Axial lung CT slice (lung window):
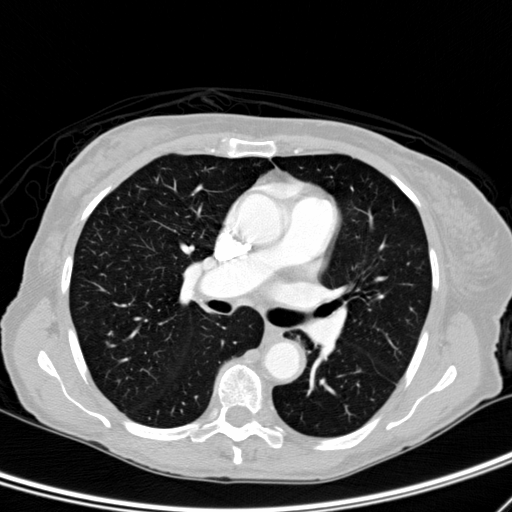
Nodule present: no